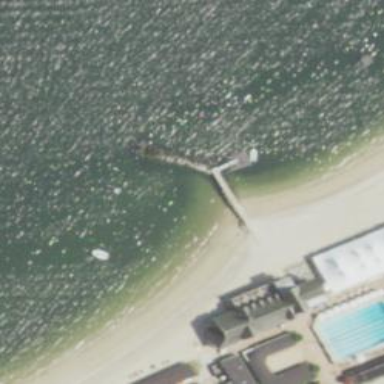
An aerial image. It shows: Breakwater structure.